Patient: sex F, age 31
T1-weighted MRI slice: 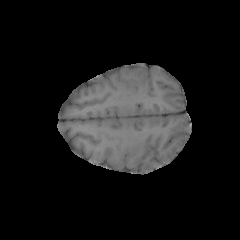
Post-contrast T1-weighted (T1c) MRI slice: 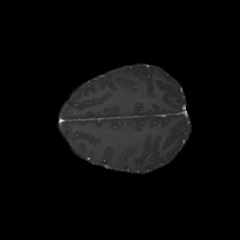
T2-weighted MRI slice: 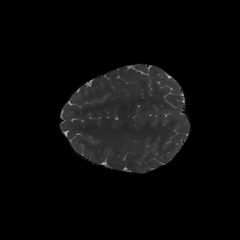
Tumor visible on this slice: no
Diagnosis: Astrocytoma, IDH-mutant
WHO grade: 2